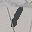
Label: 1